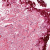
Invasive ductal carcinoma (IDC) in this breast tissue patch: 0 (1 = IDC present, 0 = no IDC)